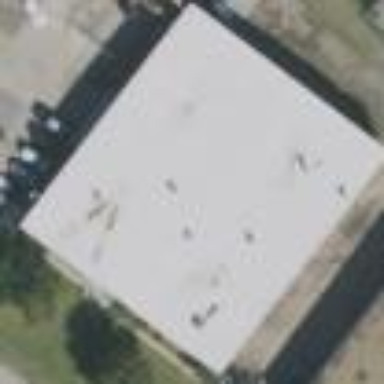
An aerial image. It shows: Warehouse building.